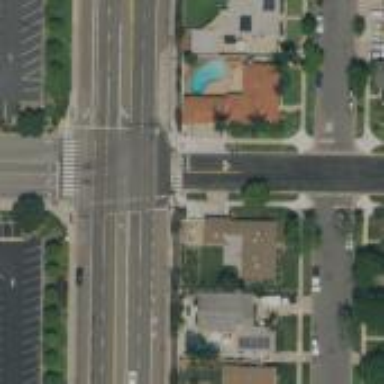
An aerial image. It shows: Solid stop line on the road marking.